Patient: sex F, age 61
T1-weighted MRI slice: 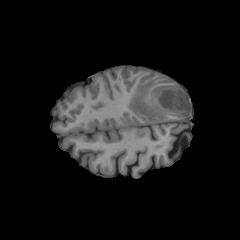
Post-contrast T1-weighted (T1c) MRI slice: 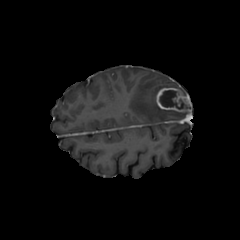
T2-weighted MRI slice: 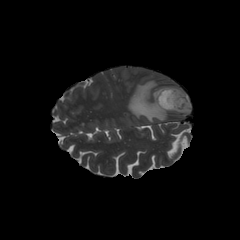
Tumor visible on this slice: yes
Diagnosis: Glioblastoma, IDH-wildtype
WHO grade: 4